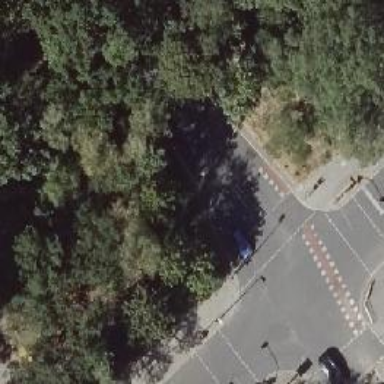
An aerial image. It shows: Road with traffic signals controlling the flow of traffic.